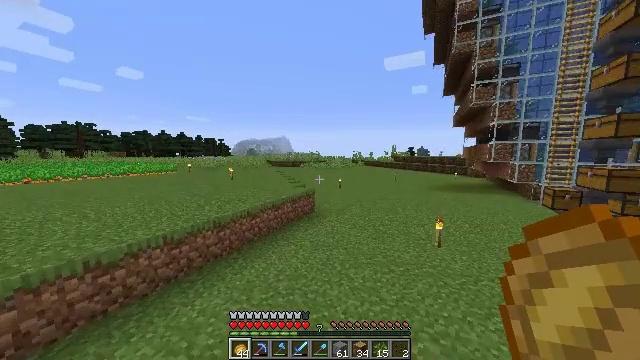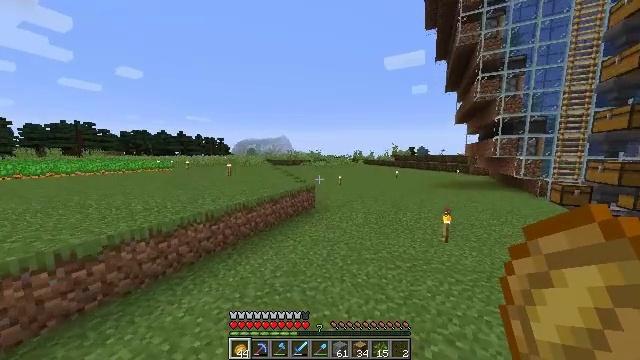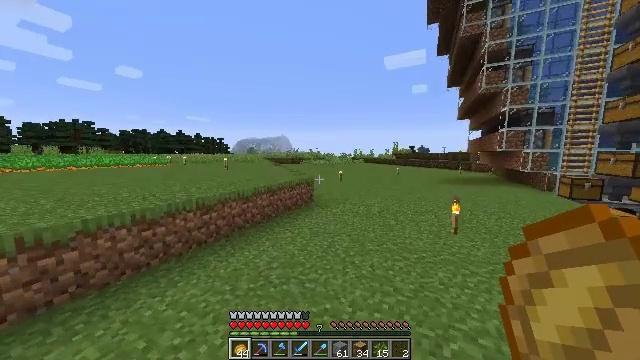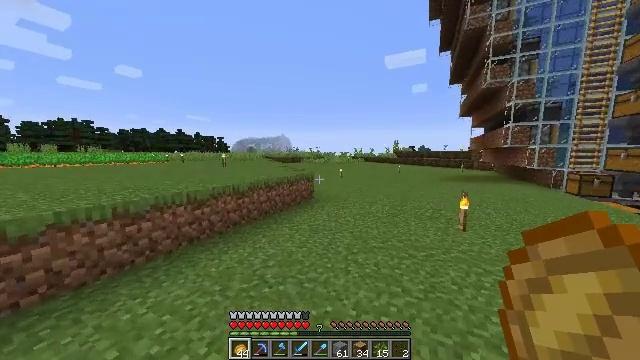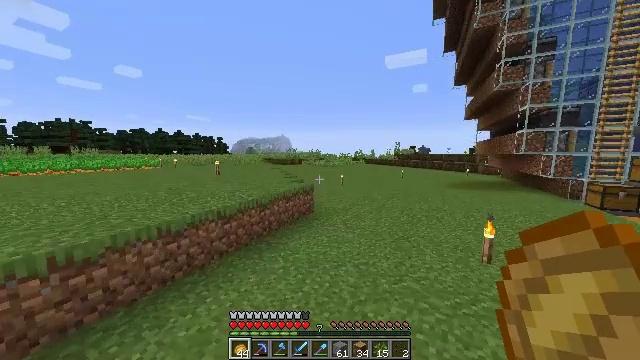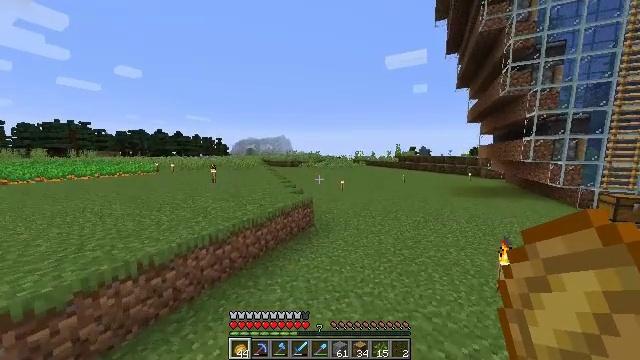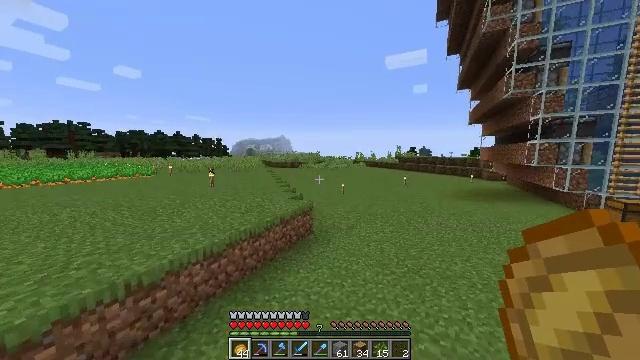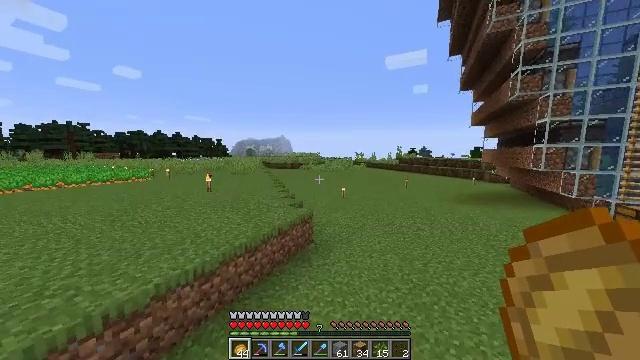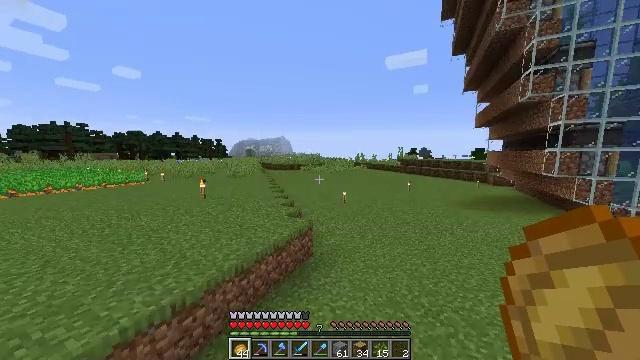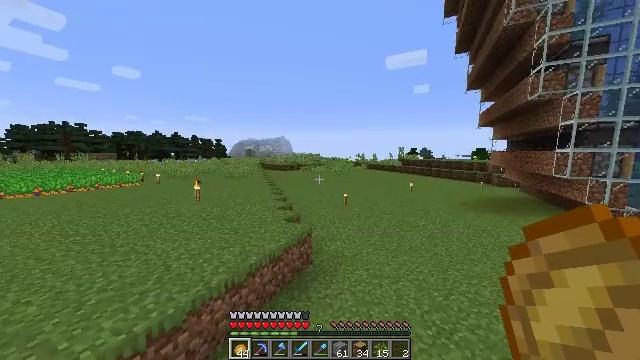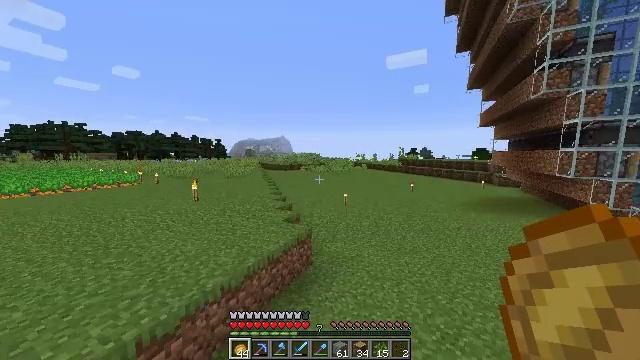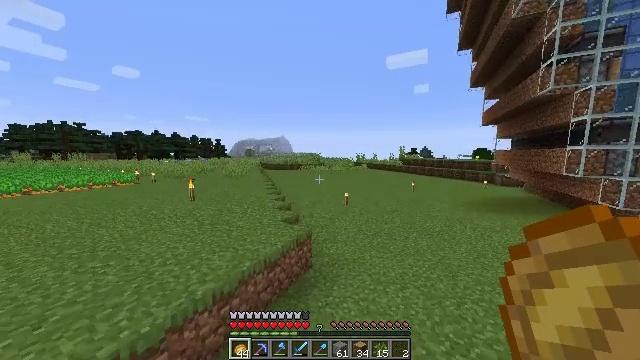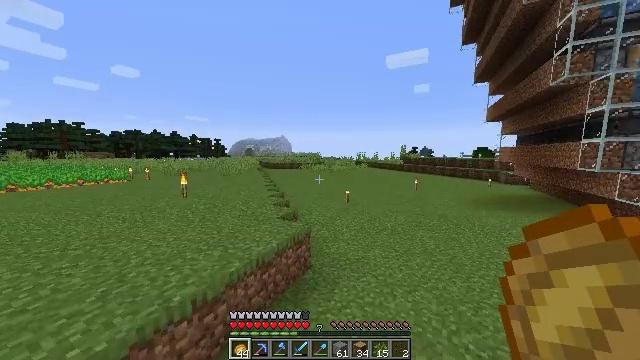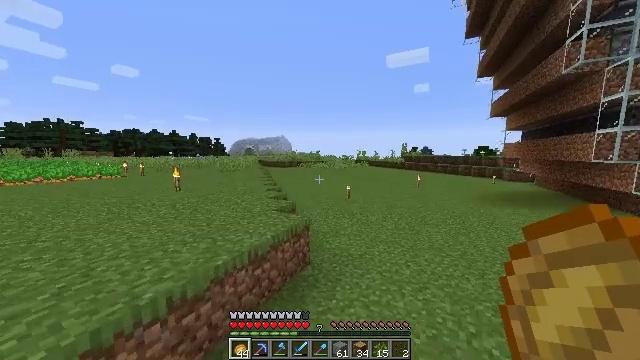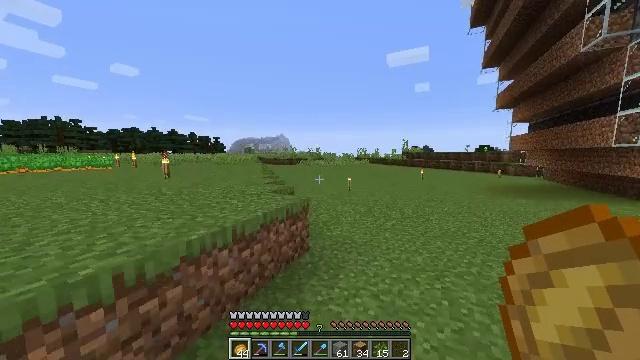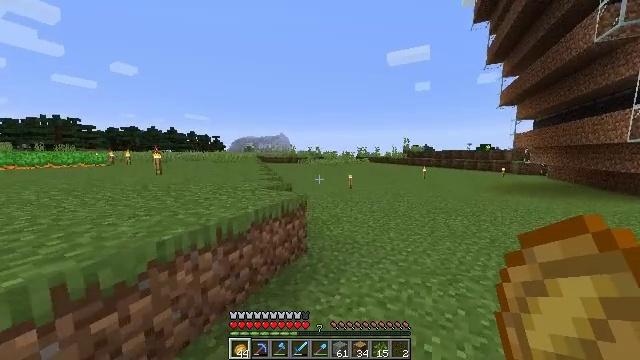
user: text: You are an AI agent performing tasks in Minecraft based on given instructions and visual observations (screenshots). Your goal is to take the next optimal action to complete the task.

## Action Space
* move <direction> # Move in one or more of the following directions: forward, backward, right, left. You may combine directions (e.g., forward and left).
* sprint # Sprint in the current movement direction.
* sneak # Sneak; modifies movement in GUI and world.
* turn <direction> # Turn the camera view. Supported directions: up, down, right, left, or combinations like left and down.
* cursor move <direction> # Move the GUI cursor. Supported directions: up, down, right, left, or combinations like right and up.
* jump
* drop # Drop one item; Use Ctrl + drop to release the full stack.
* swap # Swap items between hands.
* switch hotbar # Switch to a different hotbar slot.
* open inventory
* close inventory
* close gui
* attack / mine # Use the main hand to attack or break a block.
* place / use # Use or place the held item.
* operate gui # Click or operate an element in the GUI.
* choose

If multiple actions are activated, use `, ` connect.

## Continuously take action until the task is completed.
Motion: motion action
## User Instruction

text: Retrieve the brewing stand by breaking it.
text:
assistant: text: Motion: move forward, jump
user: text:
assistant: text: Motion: move forward, jump
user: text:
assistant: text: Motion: move forward, jump
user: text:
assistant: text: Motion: move forward, jump
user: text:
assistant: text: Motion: move forward, jump
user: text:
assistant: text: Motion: move forward, jump
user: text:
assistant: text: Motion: move forward, jump
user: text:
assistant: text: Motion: move forward, jump
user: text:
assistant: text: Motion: move forward, sprint, jump
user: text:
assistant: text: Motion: move forward, sprint, jump
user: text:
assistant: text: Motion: move forward, sprint, jump
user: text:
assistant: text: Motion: move forward, sprint, jump
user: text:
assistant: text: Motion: move forward, jump
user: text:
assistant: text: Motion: move forward, jump
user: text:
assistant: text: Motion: move forward, jump
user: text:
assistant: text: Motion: move forward, jump
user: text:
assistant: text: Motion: move forward, jump
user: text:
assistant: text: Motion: move forward, jump
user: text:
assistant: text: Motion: move forward, jump
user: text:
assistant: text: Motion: move forward, jump
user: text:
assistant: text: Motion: move forward, jump
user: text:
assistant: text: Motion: move forward, sprint, jump
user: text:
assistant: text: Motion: move forward, sprint, jump
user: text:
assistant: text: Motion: move forward, sprint, jump
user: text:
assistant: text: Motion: move forward, sprint, jump
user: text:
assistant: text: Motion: move forward, sprint, jump
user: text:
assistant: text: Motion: move forward, jump
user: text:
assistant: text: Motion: move forward, jump
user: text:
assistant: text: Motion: move forward, jump
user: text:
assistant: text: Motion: move forward, jump